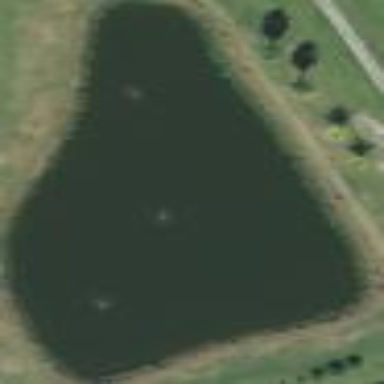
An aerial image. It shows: Water hazard on golf course. The hazard is natural water feature.